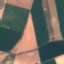
Land use / land cover class: AnnualCrop